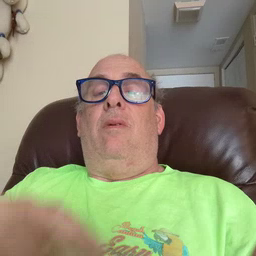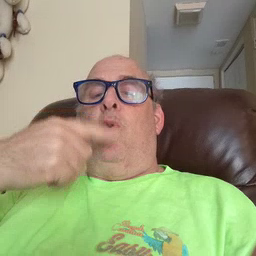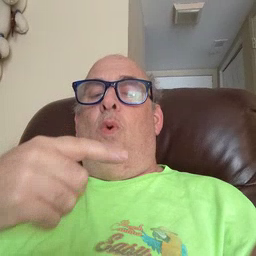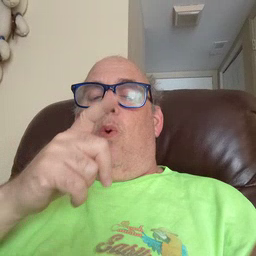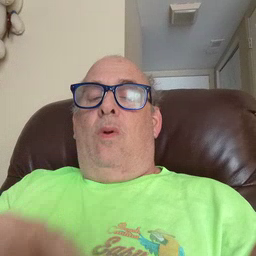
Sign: who